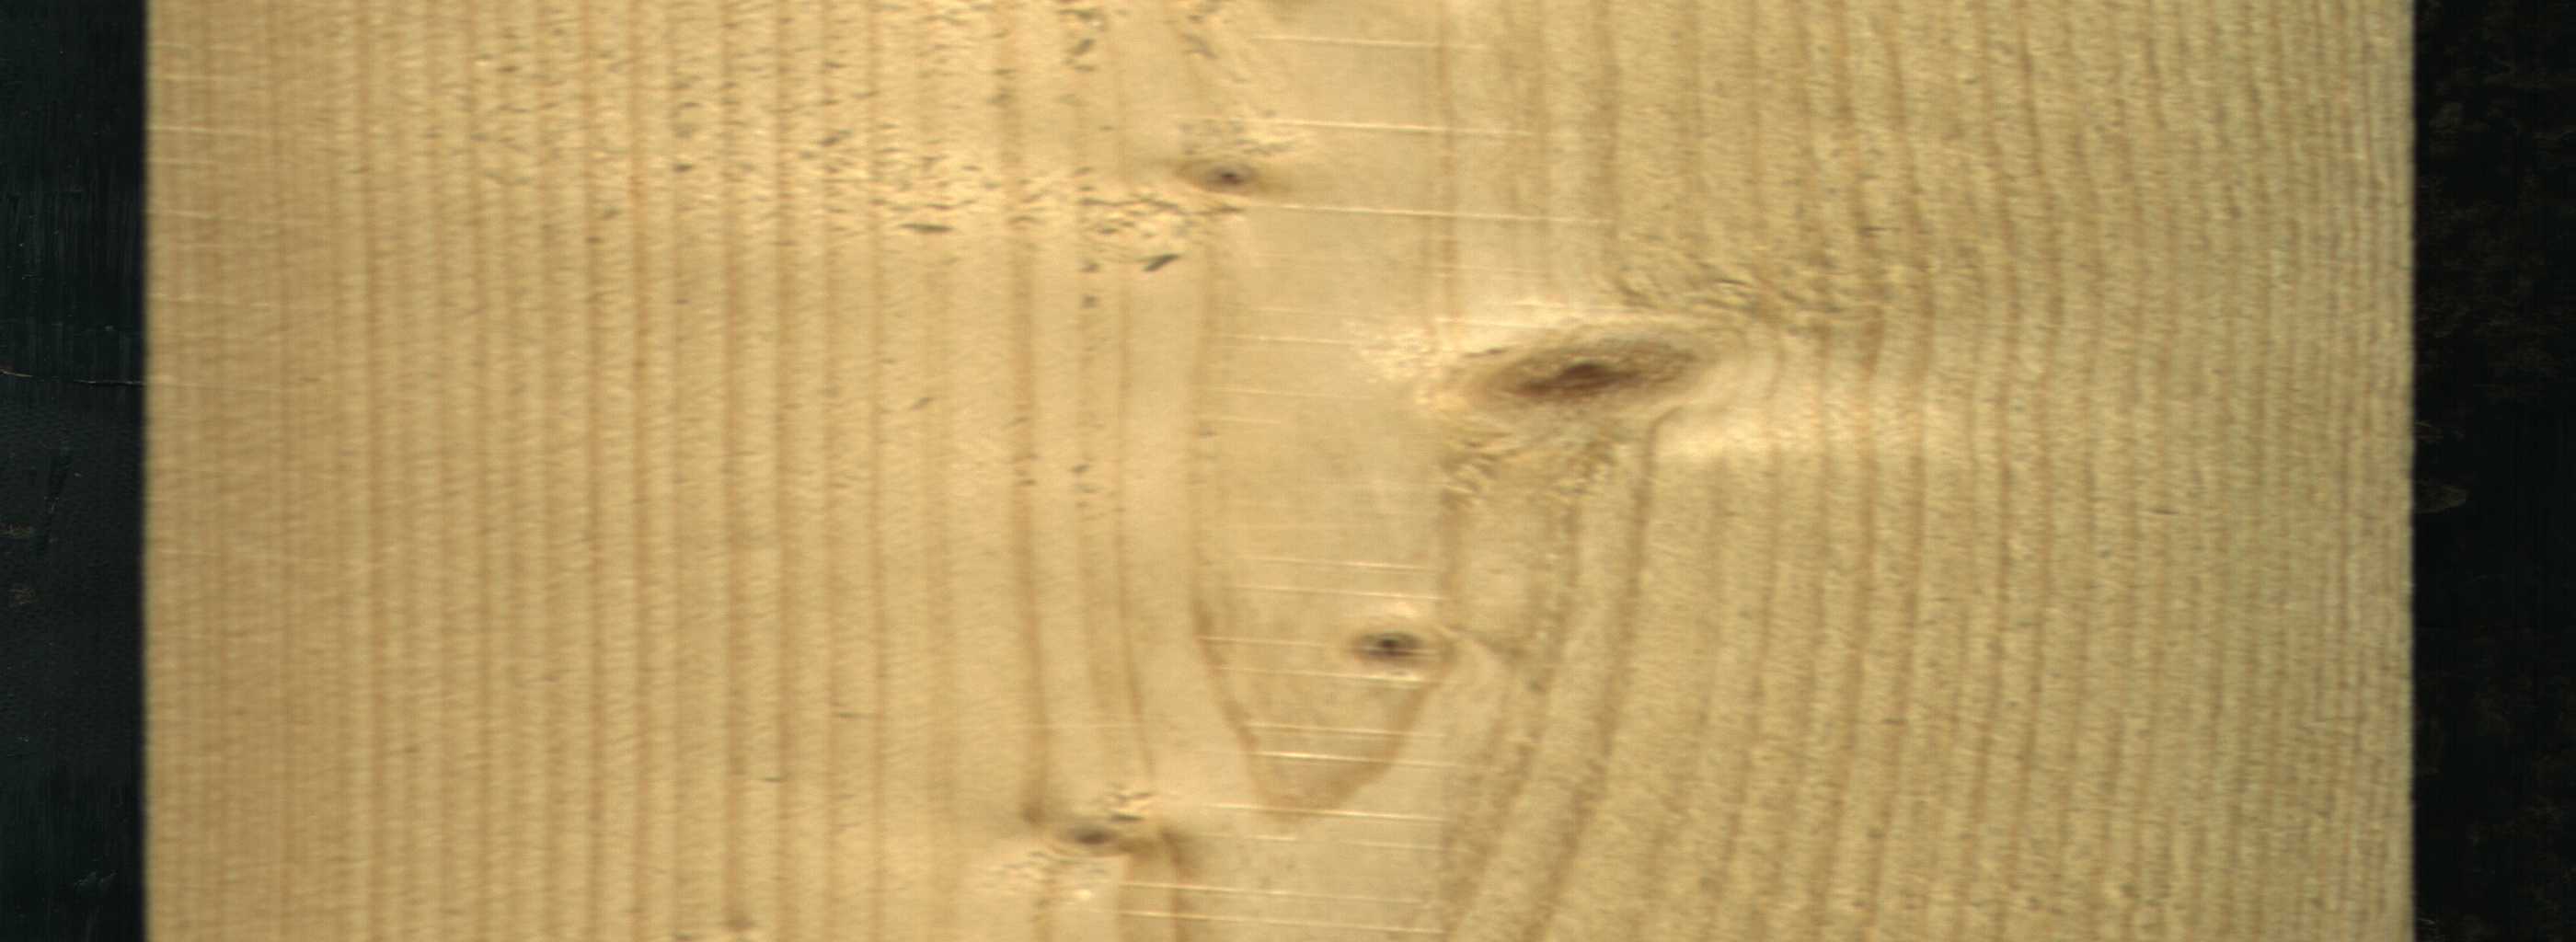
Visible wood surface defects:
Live_Knot
Live_Knot
Live_Knot
Live_Knot